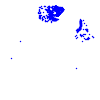
Particle: pion